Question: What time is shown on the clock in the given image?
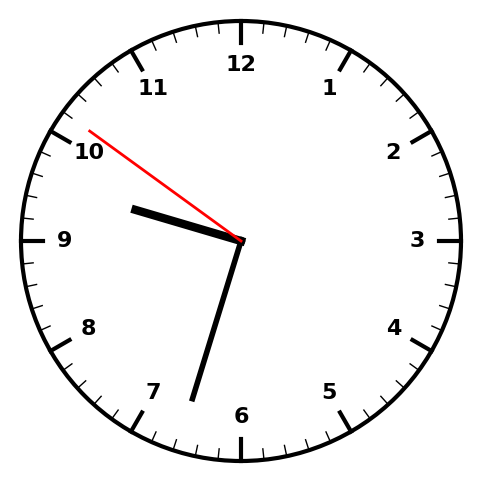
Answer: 09:32:51